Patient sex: M
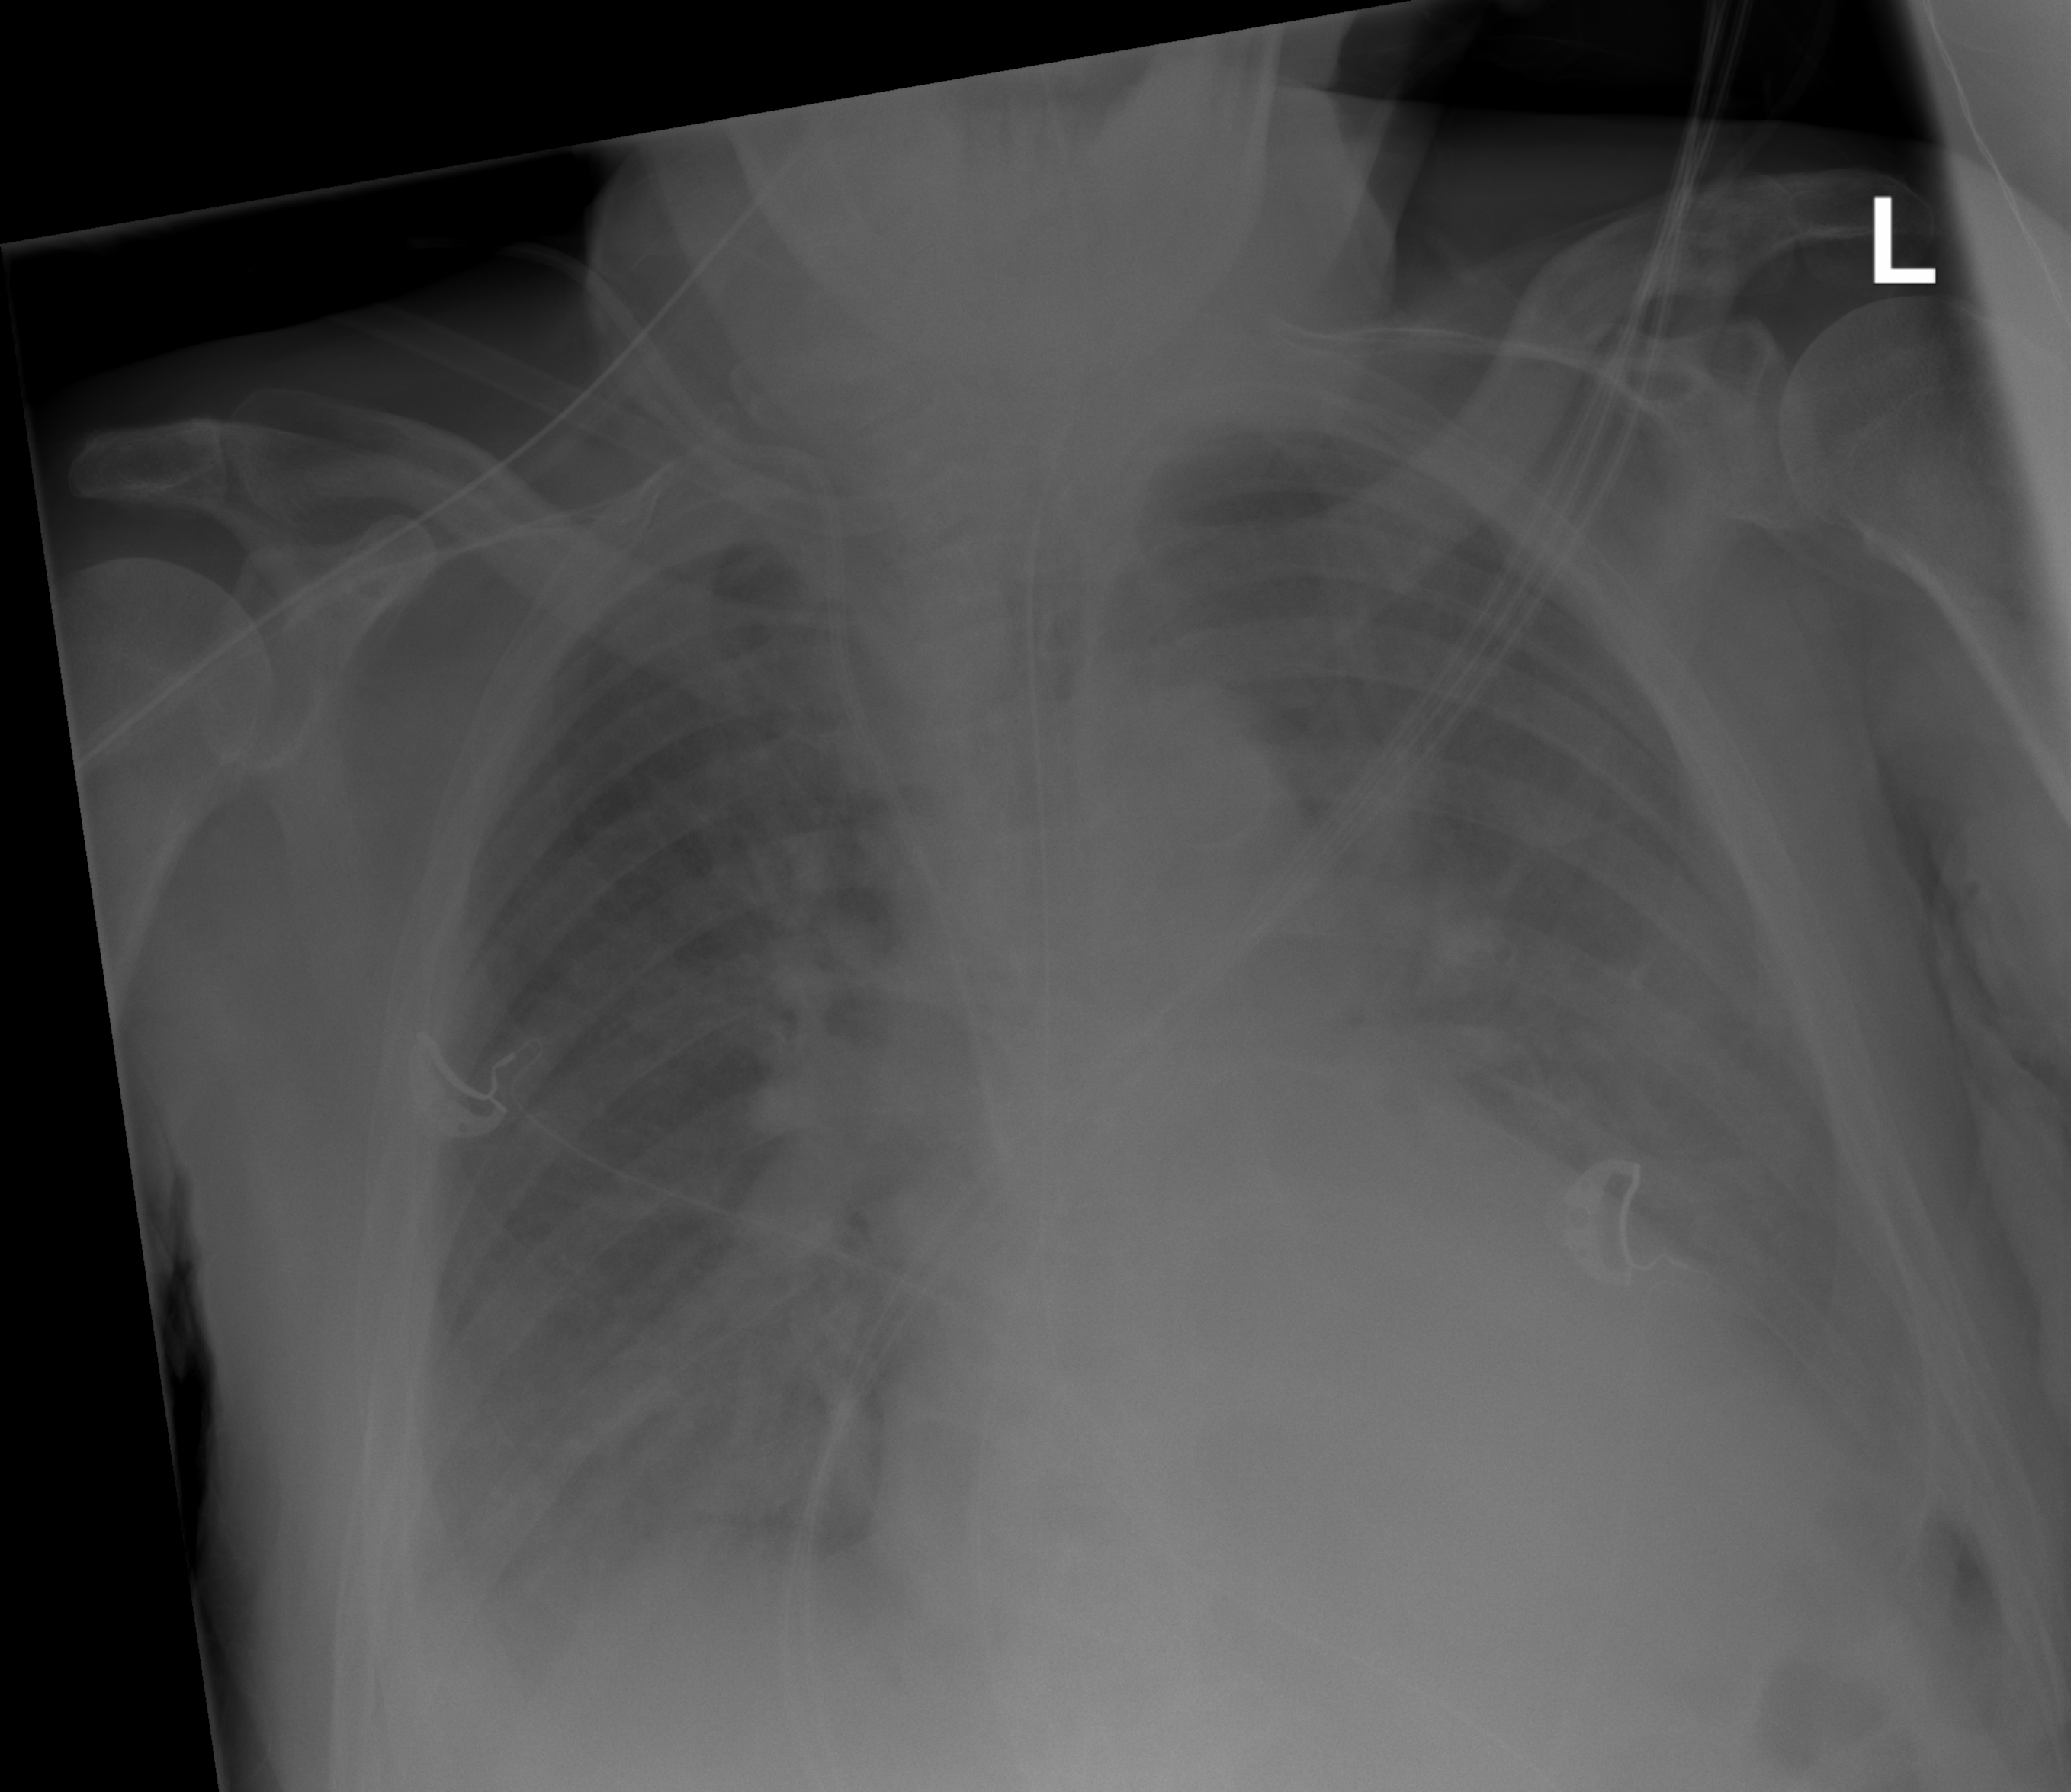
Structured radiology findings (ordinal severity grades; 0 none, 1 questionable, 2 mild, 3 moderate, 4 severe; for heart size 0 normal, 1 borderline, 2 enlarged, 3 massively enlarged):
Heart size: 2
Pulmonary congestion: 3
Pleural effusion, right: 2
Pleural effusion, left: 3
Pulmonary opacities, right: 1
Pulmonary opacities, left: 1
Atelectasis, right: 2
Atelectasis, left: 2